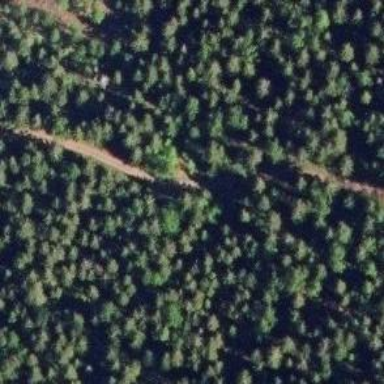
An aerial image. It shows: Path.